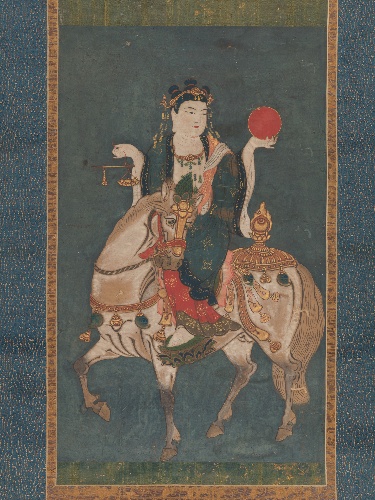
Title: 馬鳴菩薩像|Memyō Bosatsu (Ashvaghosha Bodhisattva) Mounted on a Horse
Artist: Unidentified
Date: 15th–16th century
Object type: Hanging scroll
Classification: Paintings
Medium: Hanging scroll; ink, color and gold on paper
Culture: Japan
Period: Muromachi period (1392–1573)
Dimensions: Image: 19 3/4 × 11 3/4 in. (50.2 × 29.8 cm)
Overall with mounting: 62 1/2 × 18 7/16 in. (158.8 × 46.9 cm)
Overall with knobs: 62 1/2 × 19 7/16 in. (158.8 × 49.3 cm)
Department: Asian Art
Credit line: Gift of Sue Cassidy Clark, in honor of Barbara Brennan Ford, 2019
Accession year: 2019
Repository: Metropolitan Museum of Art, New York, NY